Interaction volume radius: 5 \u00c5
Interaction volume height: 10 \u00c5
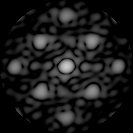
Disorder parameter: 0.1971